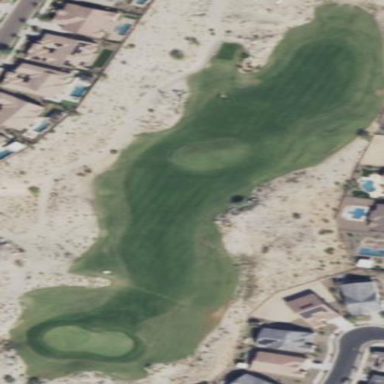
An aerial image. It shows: Rough area on grassy golf course.